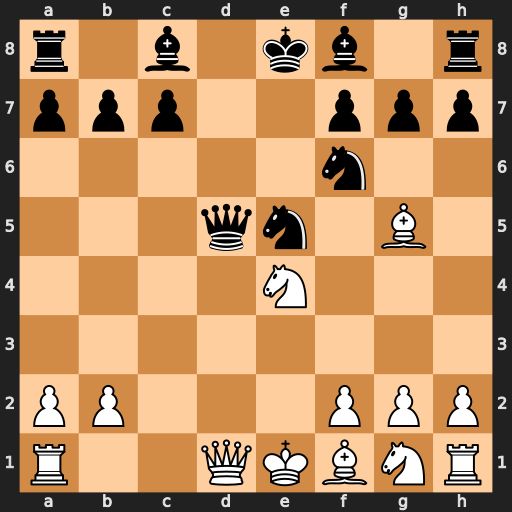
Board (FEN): r1b1kb1r/ppp2ppp/5n2/3qn1B1/4N3/8/PP3PPP/R2QKBNR
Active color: w
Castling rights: KQkq
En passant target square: -
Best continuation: Nxf6+ gxf6 Qxd5